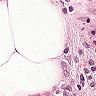
Metastatic tissue present: no